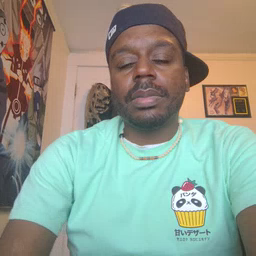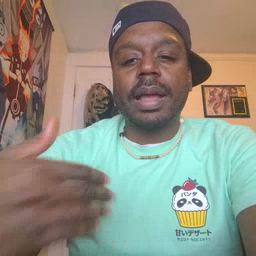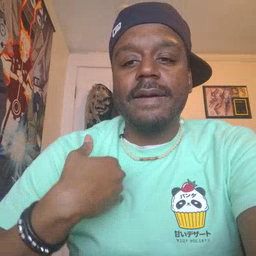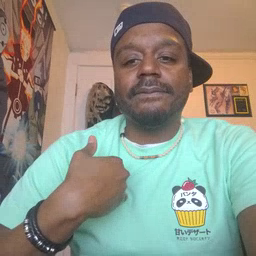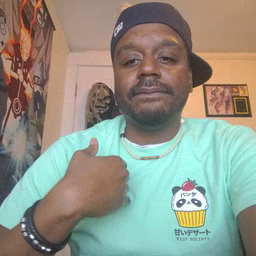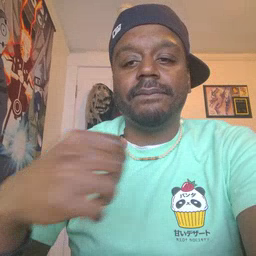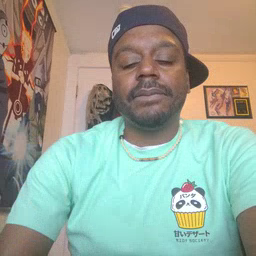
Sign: have